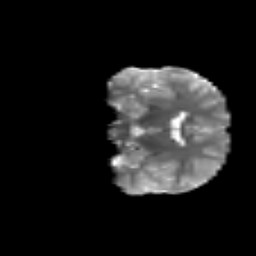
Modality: T2w
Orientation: coronal
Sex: male
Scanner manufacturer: siemens
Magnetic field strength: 3 T
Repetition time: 5 s
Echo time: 0.071 s